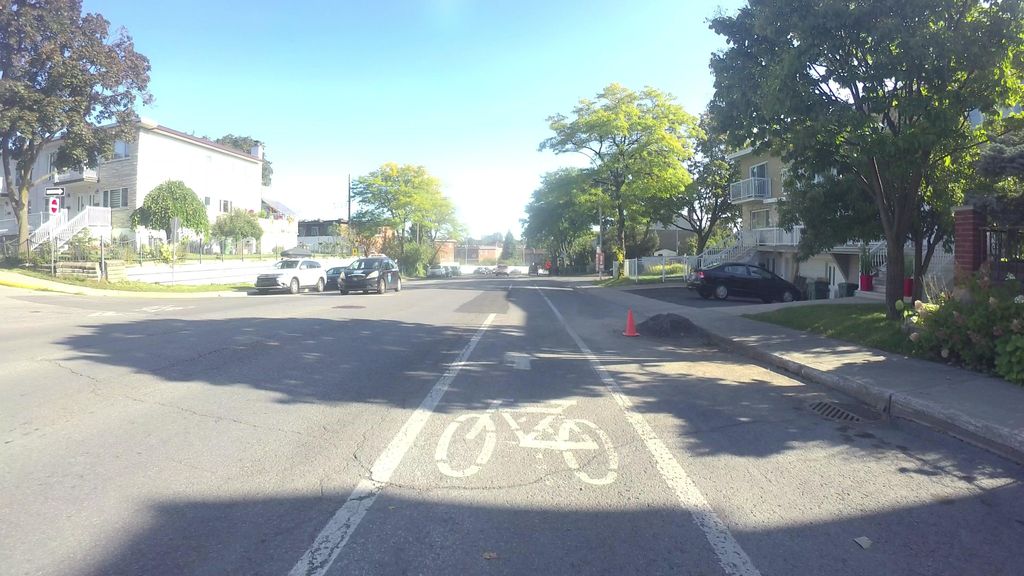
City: montreal